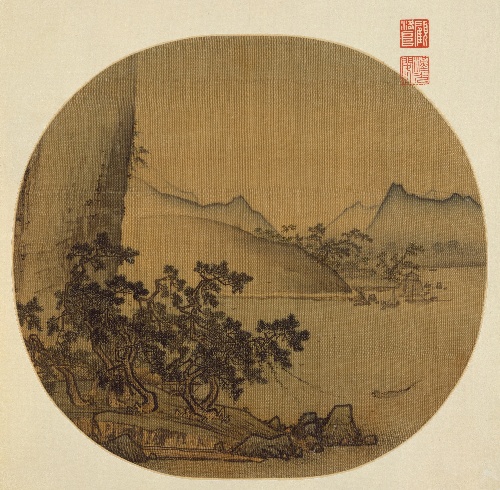
Title: 南宋  佚名  舊傳閻次于  風雨維舟圖  團扇|Boats Moored in Wind and Rain
Artist: Unidentified artist|Yan Ciyu
Artist bio: |Chinese, act. ca. 1164–81
Date: 13th century
Object type: Fan mounted as an album leaf
Classification: Paintings
Medium: Fan mounted as an album leaf; ink and color on silk
Culture: China
Period: Southern Song dynasty (1127–1279)
Dimensions: 9 3/4 x 10 3/4 in. (24.8 x 27.3 cm)
Department: Asian Art
Credit line: Bequest of John M. Crawford Jr., 1988
Accession year: 1989
Repository: Metropolitan Museum of Art, New York, NY
Tags: Boats|Landscapes